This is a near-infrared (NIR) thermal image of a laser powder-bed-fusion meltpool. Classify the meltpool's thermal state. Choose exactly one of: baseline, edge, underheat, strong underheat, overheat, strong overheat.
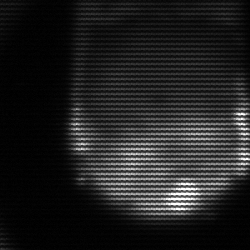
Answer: edge